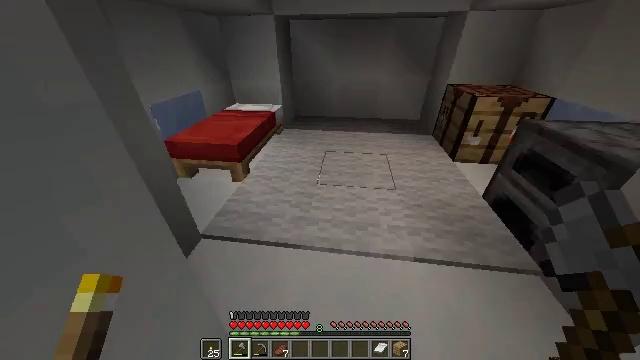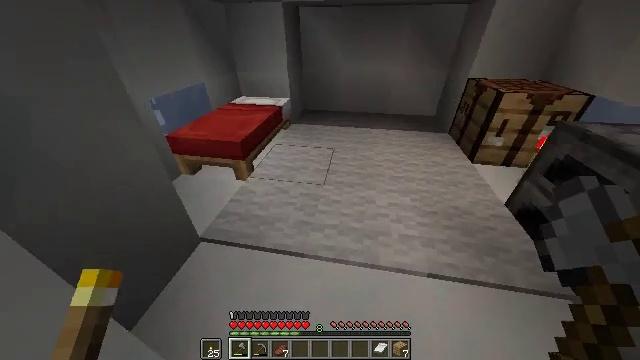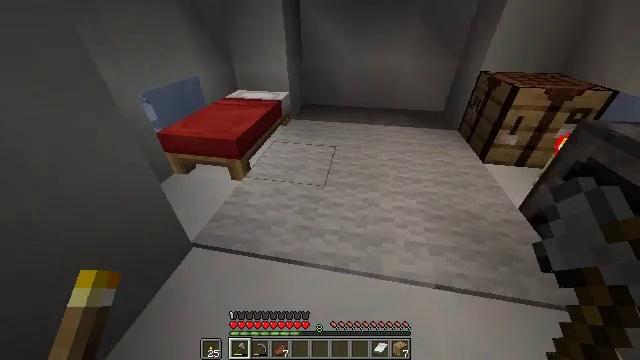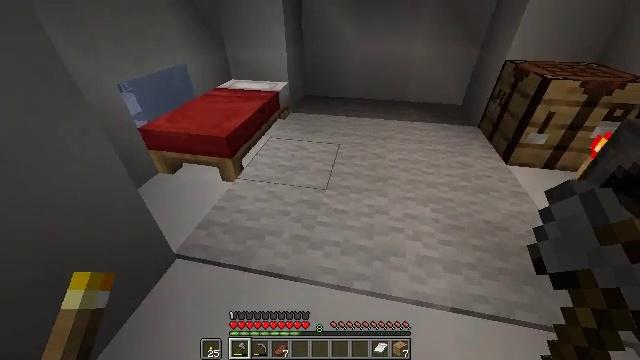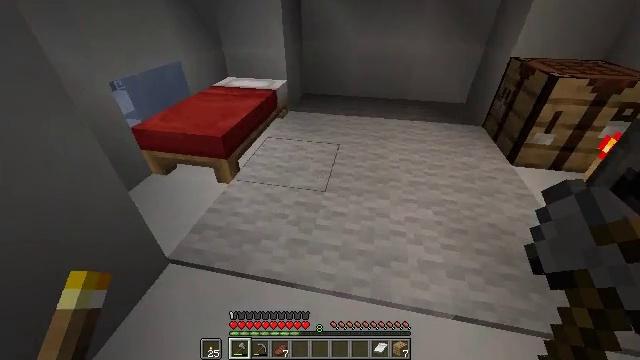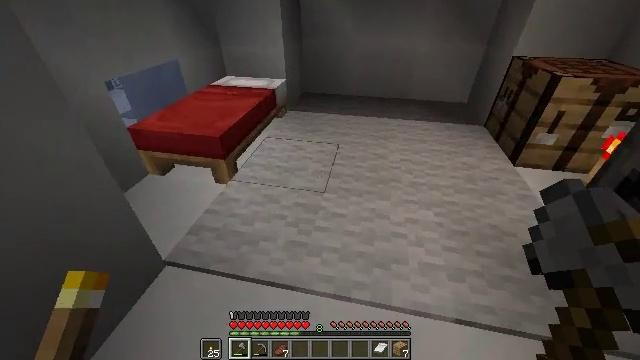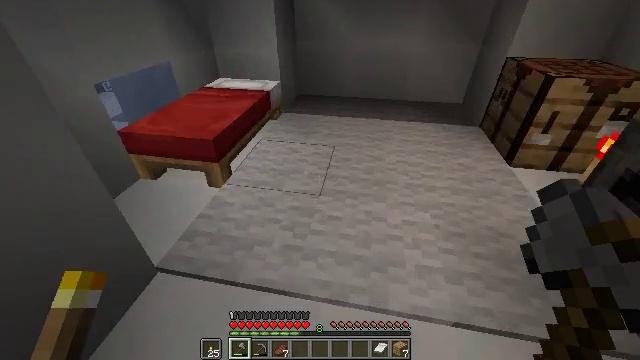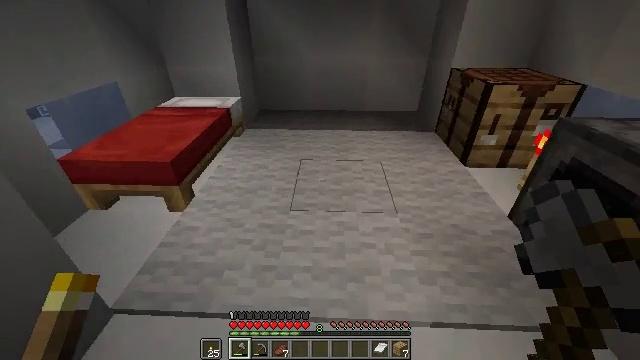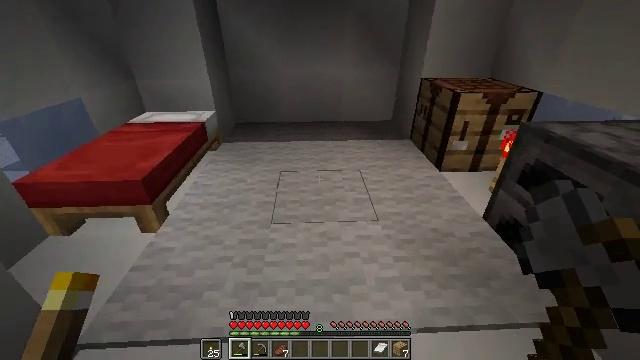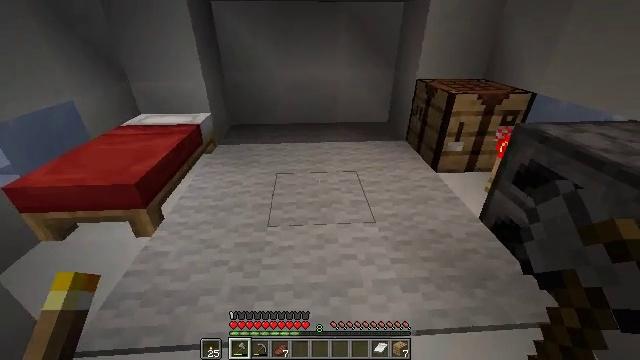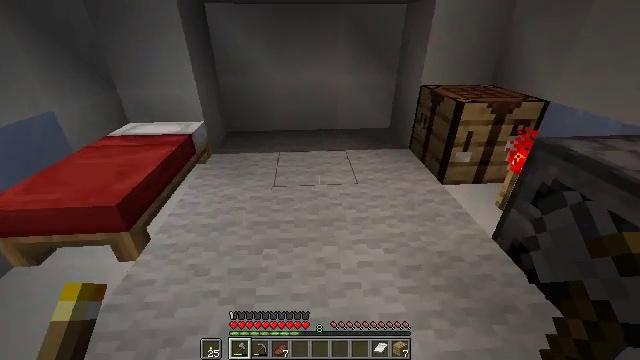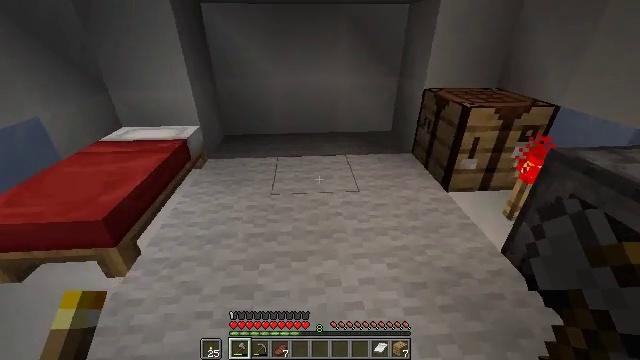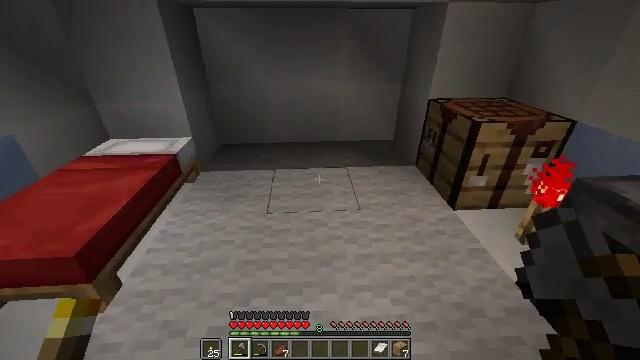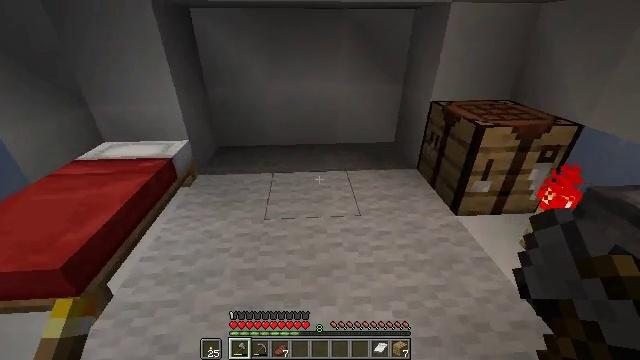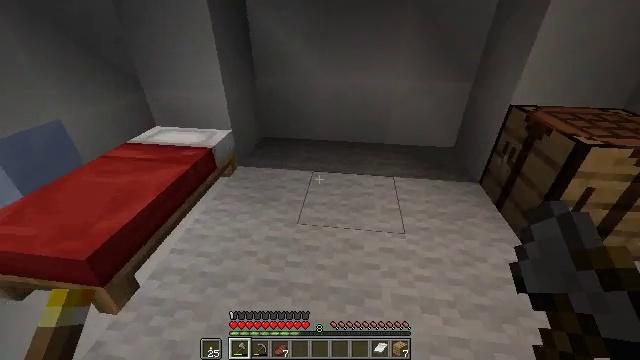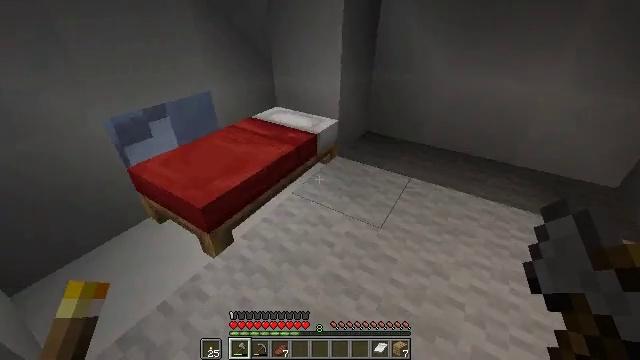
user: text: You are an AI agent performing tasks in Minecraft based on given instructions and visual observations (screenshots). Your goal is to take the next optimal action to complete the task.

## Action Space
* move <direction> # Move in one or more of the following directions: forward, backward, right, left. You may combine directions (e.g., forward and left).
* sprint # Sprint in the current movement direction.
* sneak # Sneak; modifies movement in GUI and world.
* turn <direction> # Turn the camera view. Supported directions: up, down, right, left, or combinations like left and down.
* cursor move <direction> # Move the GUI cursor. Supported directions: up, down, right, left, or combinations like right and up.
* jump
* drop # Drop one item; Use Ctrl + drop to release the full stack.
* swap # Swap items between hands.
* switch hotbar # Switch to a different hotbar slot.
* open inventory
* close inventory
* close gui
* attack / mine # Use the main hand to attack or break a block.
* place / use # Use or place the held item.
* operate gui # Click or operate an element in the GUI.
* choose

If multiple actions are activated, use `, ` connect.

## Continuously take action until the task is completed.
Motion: motion action
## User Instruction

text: Gather the white carpet for inventory.
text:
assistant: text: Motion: turn left and down
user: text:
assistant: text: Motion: no_op
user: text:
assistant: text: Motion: no_op
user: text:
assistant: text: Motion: no_op
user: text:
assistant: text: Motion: no_op
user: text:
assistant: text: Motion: turn right
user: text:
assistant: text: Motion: turn right and up
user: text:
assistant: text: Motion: turn right and up
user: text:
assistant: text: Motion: move forward
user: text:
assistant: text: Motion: move forward
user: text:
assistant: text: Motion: move forward
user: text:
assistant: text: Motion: move forward
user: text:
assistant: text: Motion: move forward
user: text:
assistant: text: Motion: move forward, turn left and down
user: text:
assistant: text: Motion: move forward, turn left and down
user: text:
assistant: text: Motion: turn left and up
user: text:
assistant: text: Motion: turn left and up
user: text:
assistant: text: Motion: turn left
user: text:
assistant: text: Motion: no_op
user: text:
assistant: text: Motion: no_op
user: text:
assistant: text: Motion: no_op
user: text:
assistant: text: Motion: no_op
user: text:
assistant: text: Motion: no_op
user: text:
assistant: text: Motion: move forward
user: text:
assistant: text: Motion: move forward
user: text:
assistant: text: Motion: move forward
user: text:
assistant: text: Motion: move forward, turn left and down
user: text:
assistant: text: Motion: move forward, turn left and down
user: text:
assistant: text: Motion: move forward, turn down
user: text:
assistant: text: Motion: turn right and down